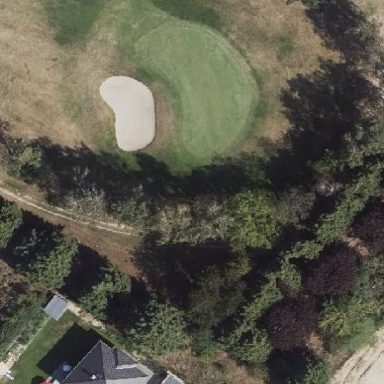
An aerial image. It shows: Golf green.